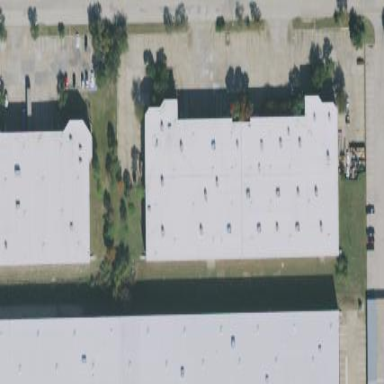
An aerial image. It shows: Warehouse.